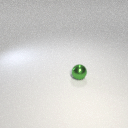
small green metal sphere